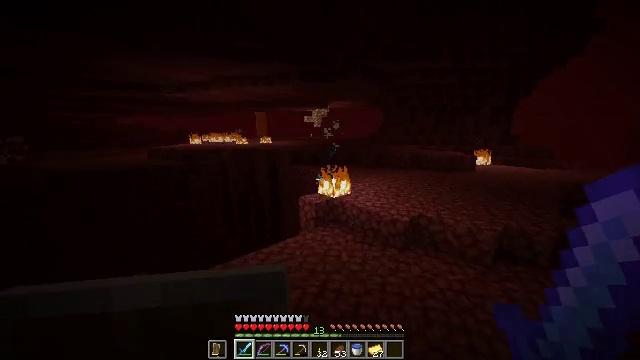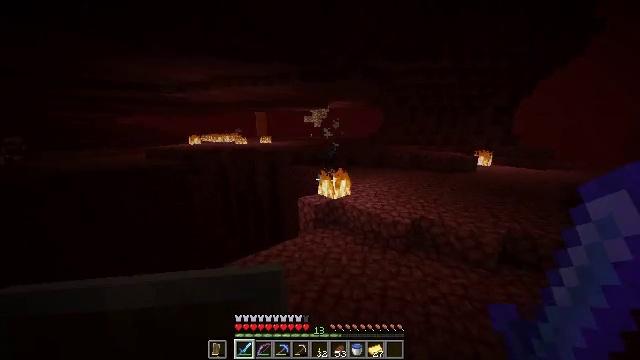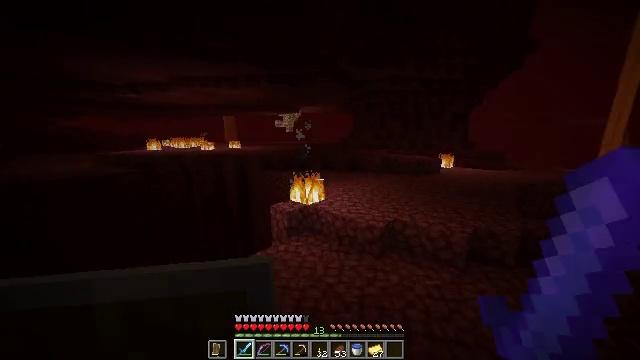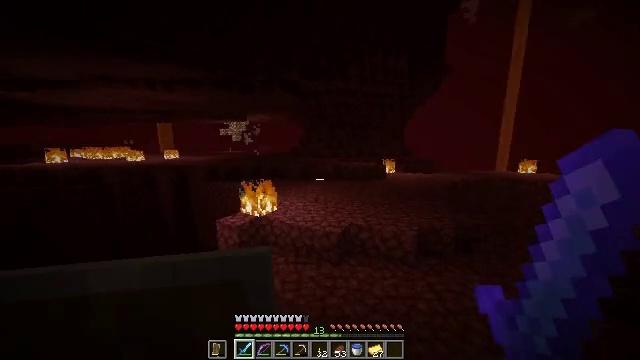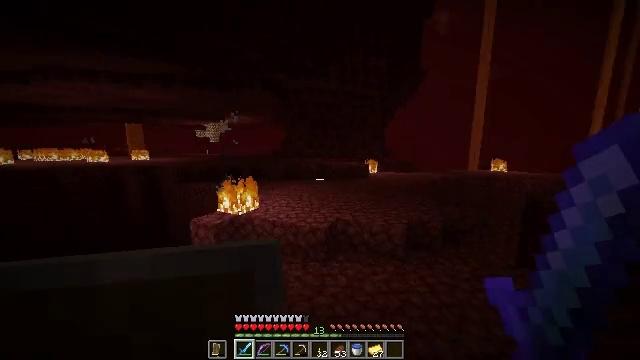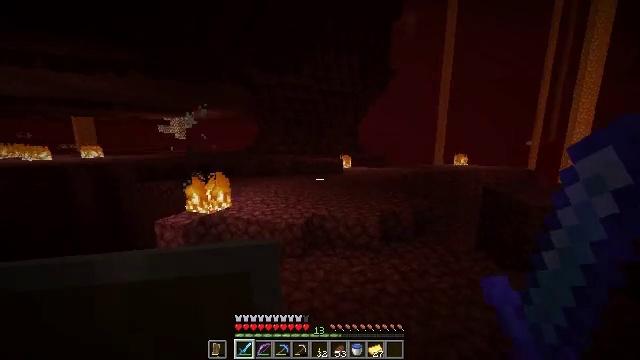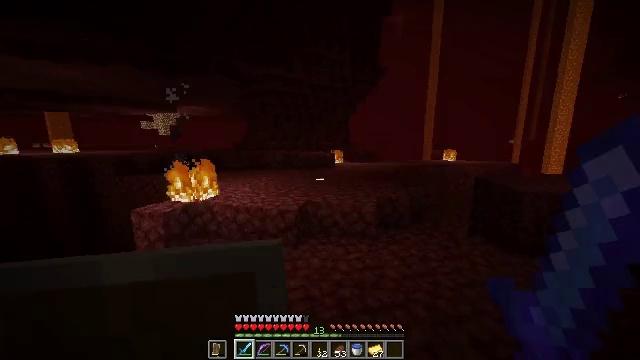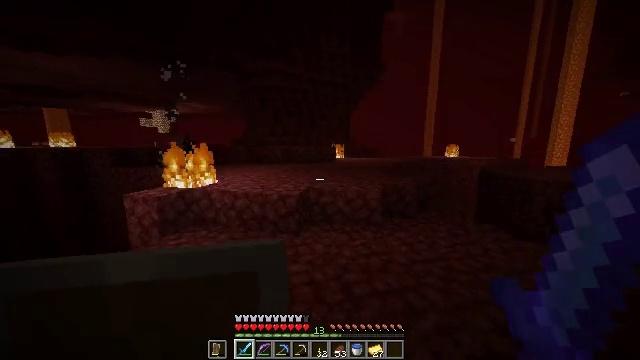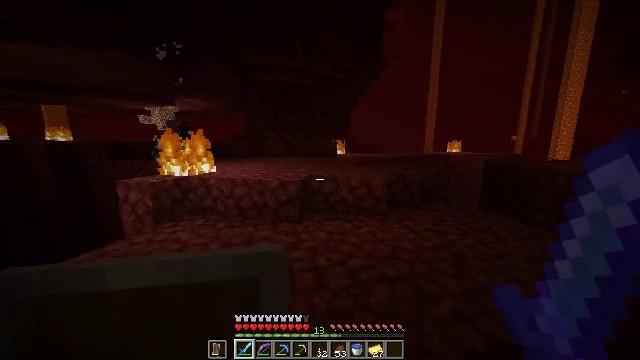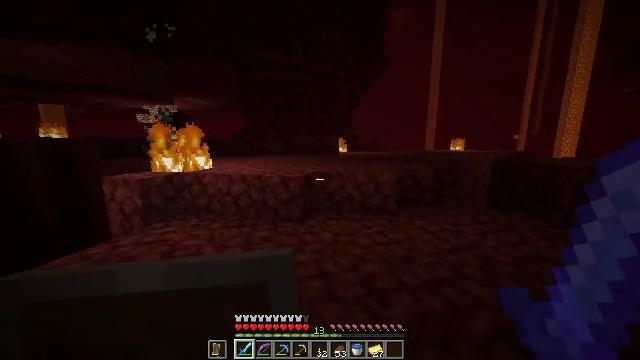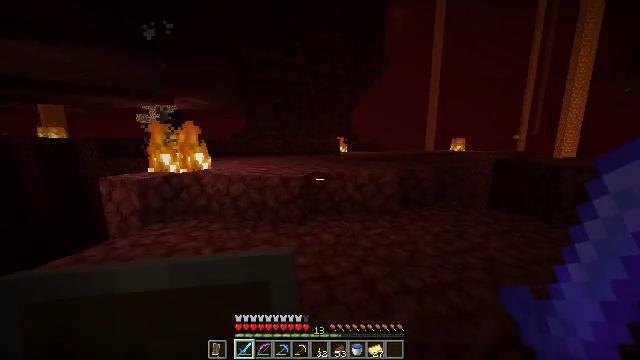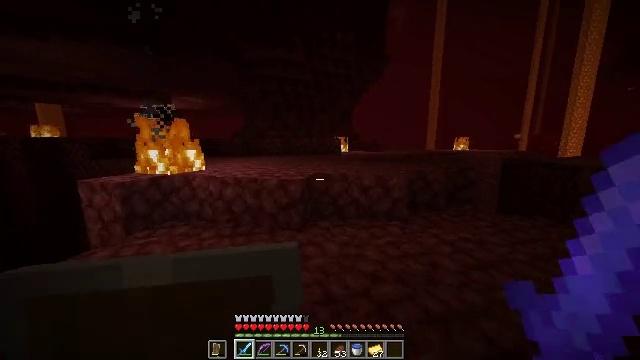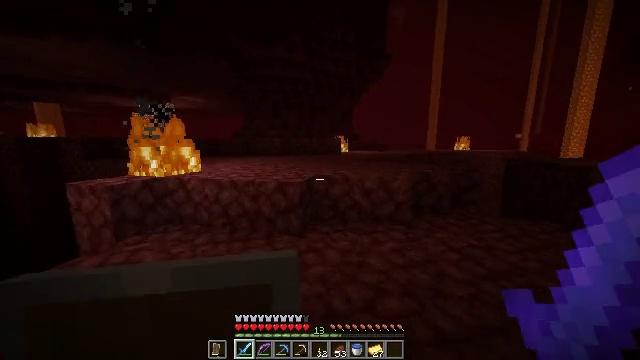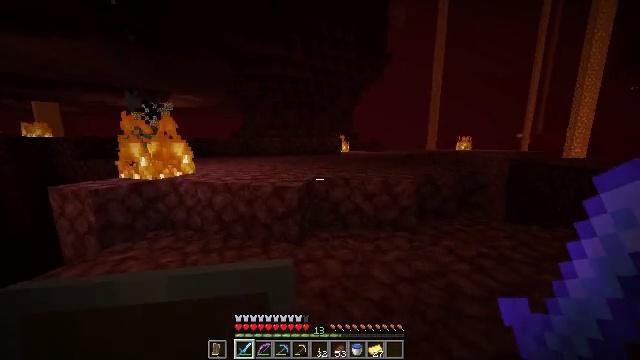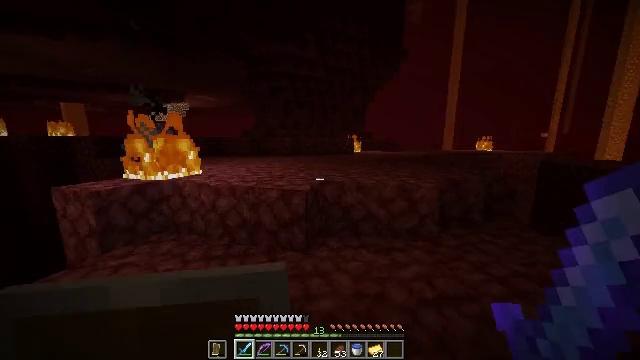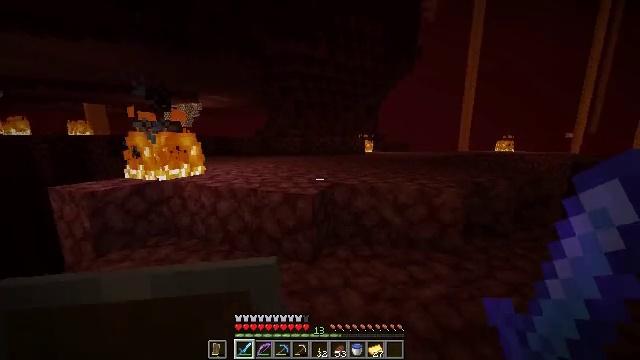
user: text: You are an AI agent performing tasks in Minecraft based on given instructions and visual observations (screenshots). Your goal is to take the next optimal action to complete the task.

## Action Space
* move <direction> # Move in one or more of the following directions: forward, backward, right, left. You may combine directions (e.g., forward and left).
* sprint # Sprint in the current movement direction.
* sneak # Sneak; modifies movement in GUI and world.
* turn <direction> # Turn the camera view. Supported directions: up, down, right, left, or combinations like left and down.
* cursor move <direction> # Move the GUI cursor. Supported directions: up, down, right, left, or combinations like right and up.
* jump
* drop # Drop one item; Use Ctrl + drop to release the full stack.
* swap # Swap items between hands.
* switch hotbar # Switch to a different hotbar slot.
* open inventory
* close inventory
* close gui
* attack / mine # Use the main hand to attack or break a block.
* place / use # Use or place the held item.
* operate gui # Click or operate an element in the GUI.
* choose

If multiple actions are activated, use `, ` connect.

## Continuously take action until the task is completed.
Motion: motion action
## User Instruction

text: Remove a gold ingot from the inventory.
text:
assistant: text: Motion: move forward
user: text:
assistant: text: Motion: move forward, turn right and up
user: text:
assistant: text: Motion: move forward, turn right and up
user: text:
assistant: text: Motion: move forward, turn right and up
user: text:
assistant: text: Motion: move forward, turn right
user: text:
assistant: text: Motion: move forward, sprint, turn right
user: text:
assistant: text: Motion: move forward, sprint
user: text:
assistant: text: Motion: move forward, sprint
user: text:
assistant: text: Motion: move forward
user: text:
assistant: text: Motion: move forward
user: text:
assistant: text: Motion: move forward
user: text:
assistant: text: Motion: move forward
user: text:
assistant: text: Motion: move forward
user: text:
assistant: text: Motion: move forward, turn left
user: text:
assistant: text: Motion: move forward, turn left
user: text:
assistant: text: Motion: move forward
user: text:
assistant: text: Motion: move forward, turn left
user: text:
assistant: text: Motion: move forward
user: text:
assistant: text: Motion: move forward
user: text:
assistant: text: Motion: move forward
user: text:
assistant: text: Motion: move forward, jump
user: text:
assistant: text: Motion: move forward, jump
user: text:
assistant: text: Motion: move forward, jump
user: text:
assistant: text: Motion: move forward
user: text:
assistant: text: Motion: move forward
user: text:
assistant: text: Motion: move forward
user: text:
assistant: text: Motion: move forward
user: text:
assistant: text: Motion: move forward, sprint
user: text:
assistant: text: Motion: move forward, sprint, turn left
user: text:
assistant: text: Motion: move forward, turn left